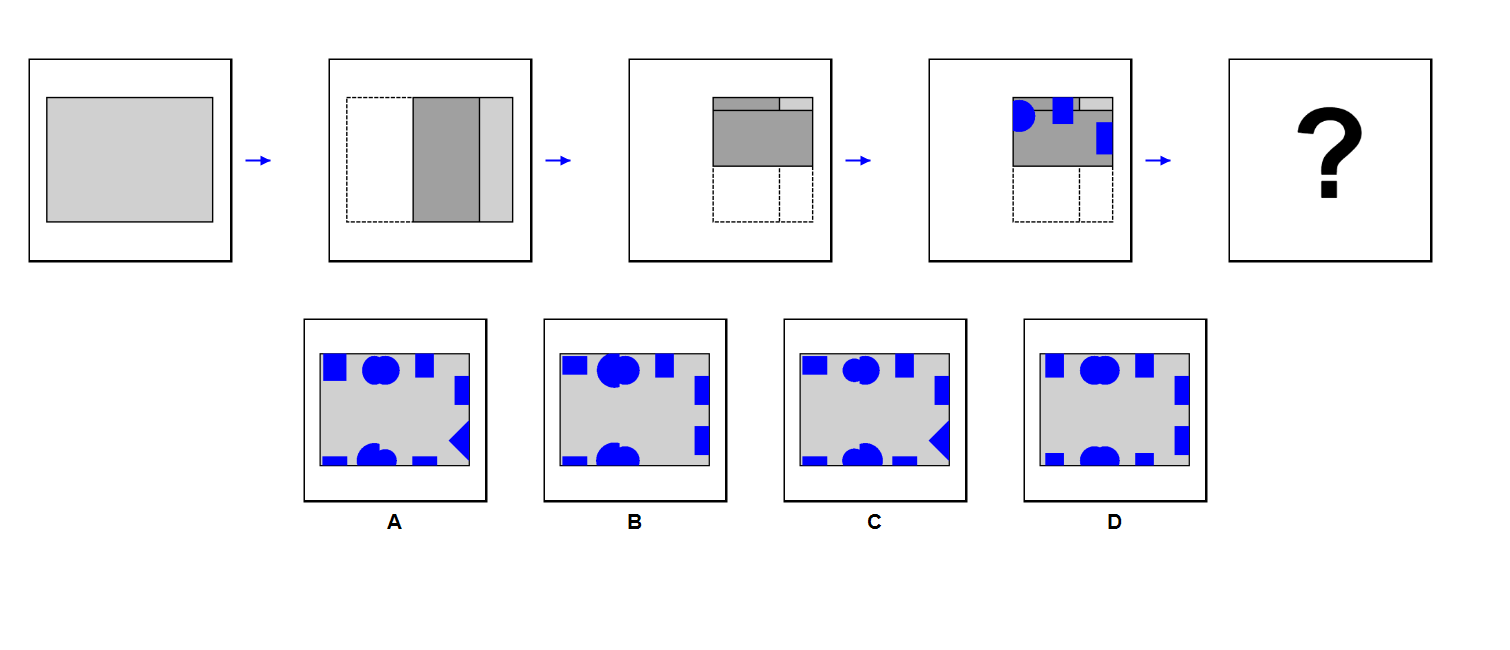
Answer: D